Question: Xcode 6 - beta 6/7: I've created a iOS 8 (Swift) blog reader app with an overview (table view) and a detail view (web view) screen. If there's internet connection the app, when starting up, loads the actual json data from the blog and saves it as entity objects into core data. The table view that is shown first then fills its cells with those objects from core data. The cells, containing title and subtitle, are fully loaded like expected. Everything seems to work fine but...
1. If I don't interact and just wait, the table view quickly refreshes after around 10 seconds (cells get blank and are filled with the same text again within half a second). After that everything works just fine, I can click the named cells and being forwarded to detail view, I can go back and chose any other.
2. If I start interacting immediately, like one normally does, I have to click a cell twice before being forwarded to the detail view. When going back to the overview within little time I find my table view filled just with the one cell I just tapped before, the rest are blanks.

- - - If I had stood for longer on the detail view, let's say reading some of the blog, and then go back, all cells are visible as there was enough time for this strange refresh taking place in the meanwhile- As a note: If there is no internet connection the app successfully loads the objects from core data but the problem mentioned remains. So, anyway, I have to wait till this "second refresh" took place before the app runs like I want it too.
If it's a completely unknown problem and you have to see some of the code for further investigation, I'm happy to share it. But right now I haven't seen a point as it's more or less the basic code implemented when using table views. I'm fairly new to core data and may have overseen something but not noticed so far.
I'd be very thankful for some help as I usually investigate quite long time before asking but this time really have no clue what the reason could be.
It may be important to add that I started the app with the "Master-Detail Application" template in Xcode and make us of the methods it provides to fill the cells automatically with the proper entity objects from core data (NSFetchedResultsController). Some part of the code that could give a hint where to investigate further (please tell me, if more code is needed):
'''
override func tableView(tableView: UITableView, cellForRowAtIndexPath indexPath: NSIndexPath) -> UITableViewCell {
let cell = tableView.dequeueReusableCellWithIdentifier("Cell", forIndexPath: indexPath) as UITableViewCell
self.configureCell(cell, atIndexPath: indexPath)
return cell
}
func configureCell(cell: UITableViewCell, atIndexPath indexPath: NSIndexPath) {
let object = self.fetchedResultsController.objectAtIndexPath(indexPath) as NSManagedObject
cell.textLabel?.text = object.valueForKey("title")?.description
let published = object.valueForKey("published")?.description
let author = object.valueForKey("author")?.description
let spaceholder = " "
cell.detailTextLabel?.text = published! + spaceholder + author!
}
'''
Thanks to the input nzeltzer I think I've found the point: The problem above occurs when some parts of the code run on global (instead of main) thread. So I did some testing: The console output at the bottom shows the NSThread.isMainThread() results when the app builds for the .
When I rerun the app a and more, the process is the following: Core data already has some values so the cells are configured directly (Log: '_ is Main Thread'). Then, in case there is internet connection it is deleting (in the viewDidLoad) all the core data objects, loads the json data again, puts the objects to core data and creates the cells a second time. This second part of the Log is now again '_ is NOT Main Thread'. If I run the app now without internet connection, the second part doesn't get triggered and just the first cell configuration with '_ is Main Thread' takes place.
Any straight forward explanation for that behavior?
What would be the right (elegant) approach to dispatch those parts that might be responsible for the problem on main thread in any case? Does it have anything to do with the template's built-in NSFetchedResultsController or is it just normal that some tasks are dispatched to global queues automatically?
Log (app builds for the , 10 cells):
'''
2014-09-08 13:04:54.821 Blog Reader[3682:193346] <PHONE>:_UIScreenEdgePanRecognizerEdgeSettings.edgeRegionSize=13.000000
2014-09-08 13:04:54.823 Blog Reader[3682:193346] <PHONE>:_UIScreenEdgePanRecognizerEdgeSettings.edgeRegionSize=13.000000
NumbersOfRowsInSection is Main Thread
NumbersOfRowsInSection is Main Thread
NumbersOfRowsInSection is NOT Main Thread
configureCell is NOT Main Thread
cellForRowAtIndexPath is NOT Main Thread
configureCell is NOT Main Thread
cellForRowAtIndexPath is NOT Main Thread
configureCell is NOT Main Thread
cellForRowAtIndexPath is NOT Main Thread
configureCell is NOT Main Thread
cellForRowAtIndexPath is NOT Main Thread
configureCell is NOT Main Thread
cellForRowAtIndexPath is NOT Main Thread
configureCell is NOT Main Thread
cellForRowAtIndexPath is NOT Main Thread
configureCell is NOT Main Thread
cellForRowAtIndexPath is NOT Main Thread
configureCell is NOT Main Thread
cellForRowAtIndexPath is NOT Main Thread
configureCell is NOT Main Thread
cellForRowAtIndexPath is NOT Main Thread
configureCell is NOT Main Thread
cellForRowAtIndexPath is NOT Main Thread
'''
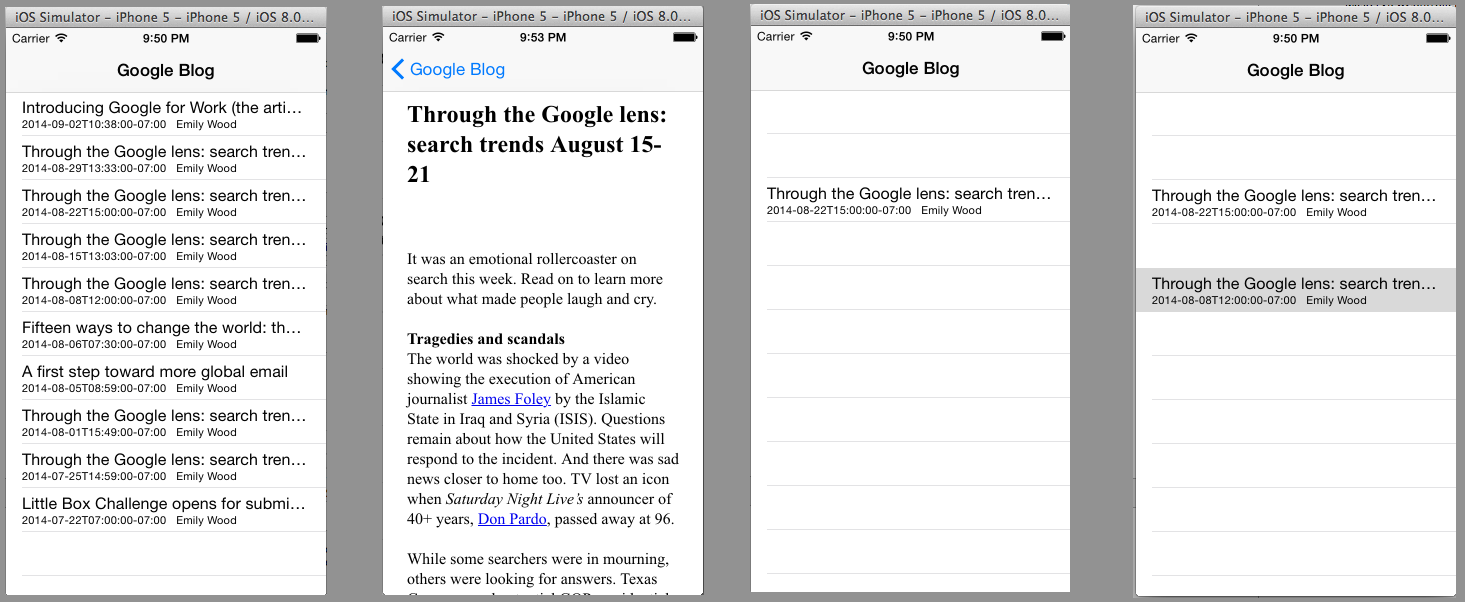
Answer: I had a similar issue.
You need to do any ui changes on the main thread. When you do a data request, the callback may not be on the main thread. So to do that do something like this:
'''
dispatch_async(dispatch_get_main_queue()){
self.tableView.reloadData() // reload table/data or whatever here. However you want.
}
'''
When you load data from a url, you are going to have some sort of callback which will be sent to a closure (a block in objc). When that closure is called it is not guaranteed to be on the main thread. Sometimes it might be and sometimes it will not be. Why running 'dispatch_async' and telling it to grab the main thread with 'dispatch_get_main_queue()' you are saying, run the following code on the main thread. All UI changes must be made from the main thread.